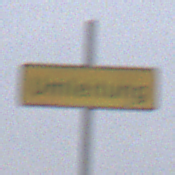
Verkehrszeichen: Umleitungsankuendigung
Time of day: Midday
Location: Outdoor (Suburban)
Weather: Overcast
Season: NotSpecified
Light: Natural